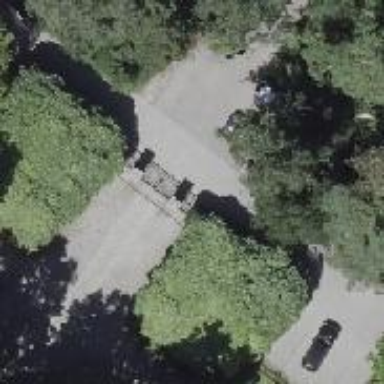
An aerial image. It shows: Paved driveway designated as service road.